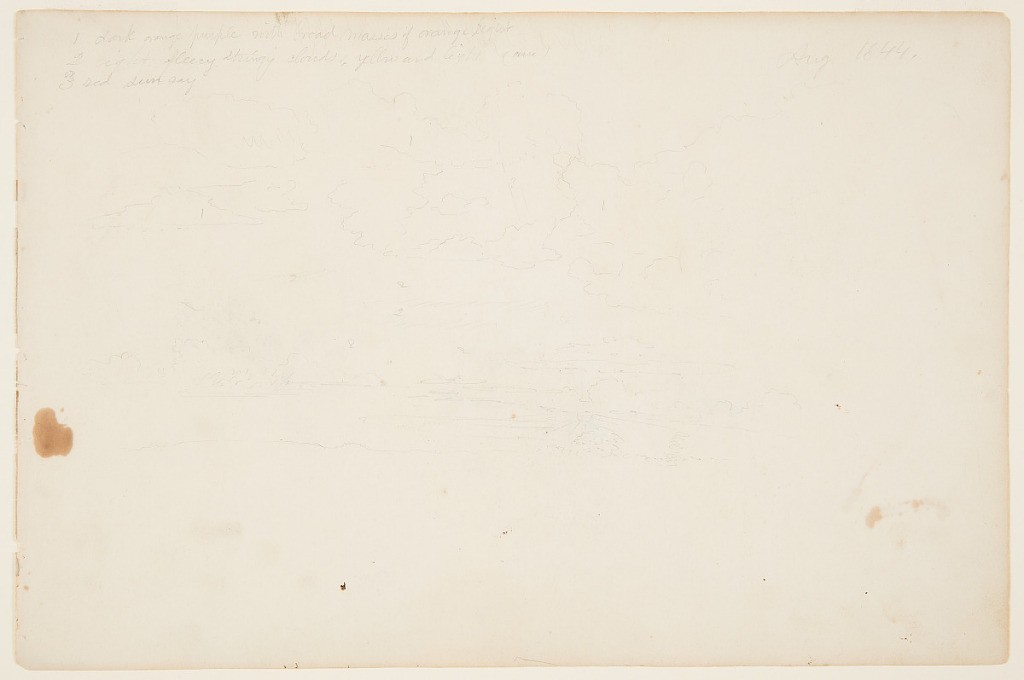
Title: Sunset Sketch
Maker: Frederic Edwin Church, American, 1826–1900
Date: August and September 1844
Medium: Graphite on off-white wove paper; verso: graphite
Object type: Drawing
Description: Landscape sketch showing a view of a dramatic sunset, either over Hartford, Connecticut, or Catskill, New York. At center, the sun, partially obscured by puffy clouds, sends crepuscular rays (or sun beams) radiating in every direction. It floats just above a rolling and faintly rendered horizon. Puffy clouds at upper center are loosely articulated.

Verso: Figure sketch of two sleeping pigs lying down, likely at Thomas Cole's farm in Catskill, New York. The pig at left lies in right profile, while the pig at right faces forward.